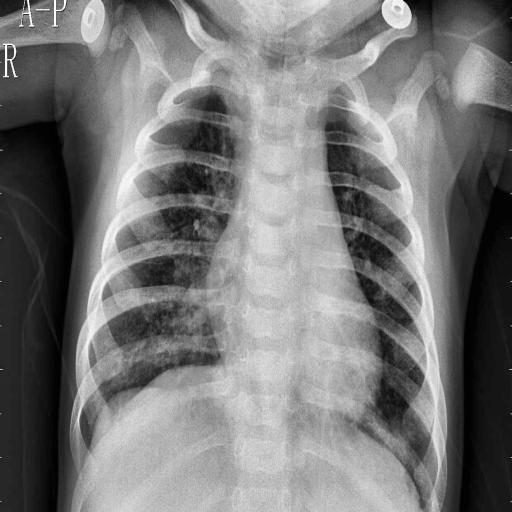
Finding: PNEUMONIA